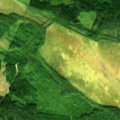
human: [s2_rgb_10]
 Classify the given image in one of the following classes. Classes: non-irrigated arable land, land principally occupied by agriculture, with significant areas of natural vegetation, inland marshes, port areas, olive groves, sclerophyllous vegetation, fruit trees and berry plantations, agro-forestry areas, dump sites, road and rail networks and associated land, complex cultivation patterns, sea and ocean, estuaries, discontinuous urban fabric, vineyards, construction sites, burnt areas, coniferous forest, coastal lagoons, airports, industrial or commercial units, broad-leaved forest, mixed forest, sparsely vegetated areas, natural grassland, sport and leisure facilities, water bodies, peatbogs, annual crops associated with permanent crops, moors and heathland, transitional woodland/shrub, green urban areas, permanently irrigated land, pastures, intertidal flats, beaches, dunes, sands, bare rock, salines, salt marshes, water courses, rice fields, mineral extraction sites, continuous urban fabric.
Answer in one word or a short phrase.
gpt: coniferous forest, mixed forest, transitional woodland/shrub, peatbogs